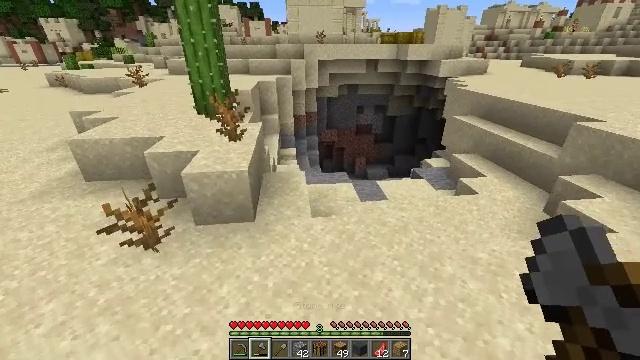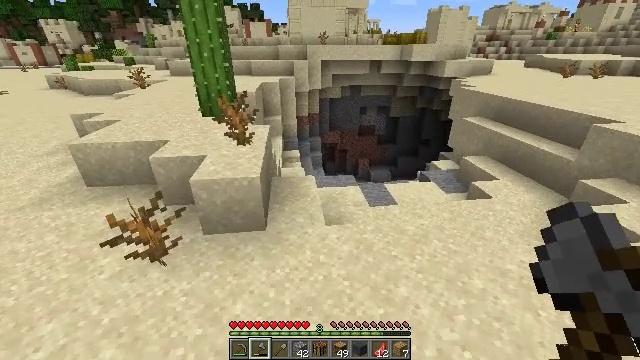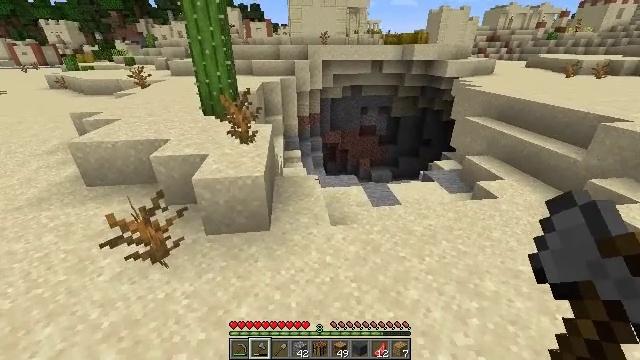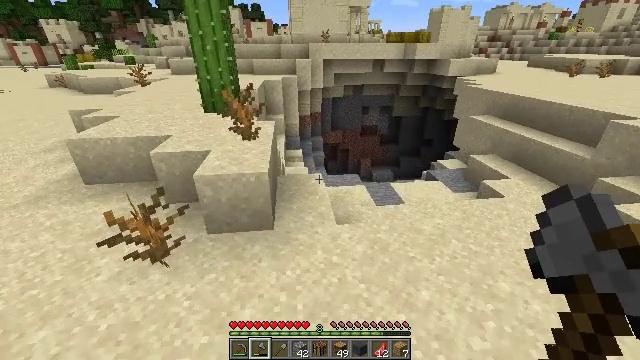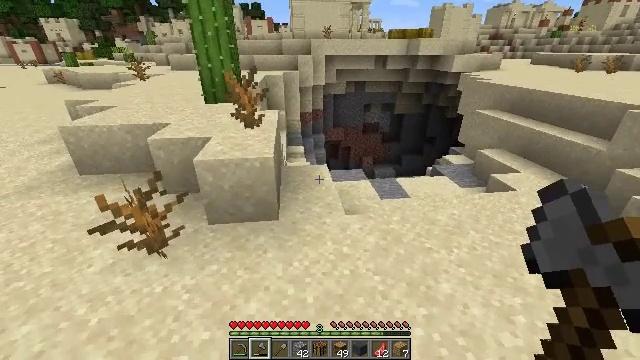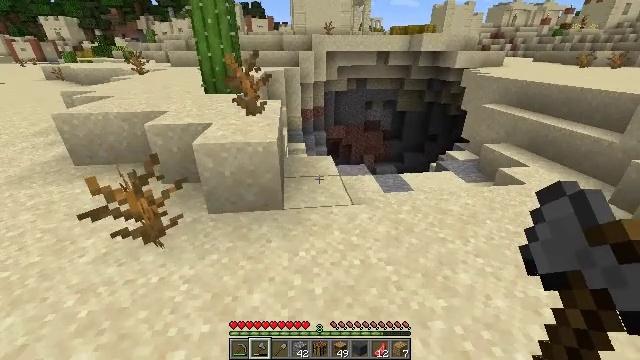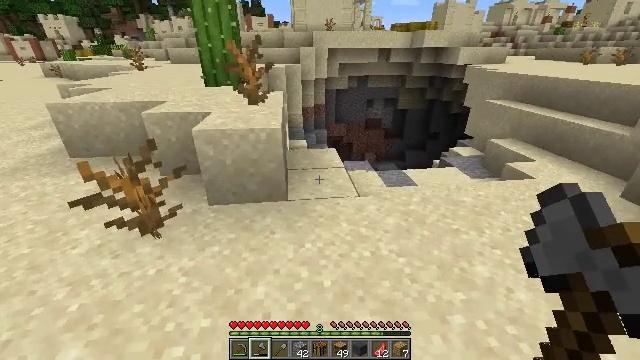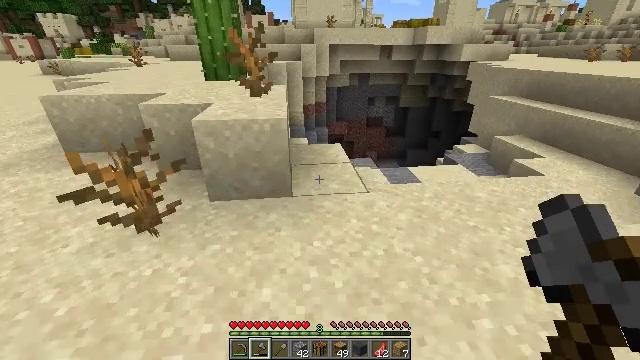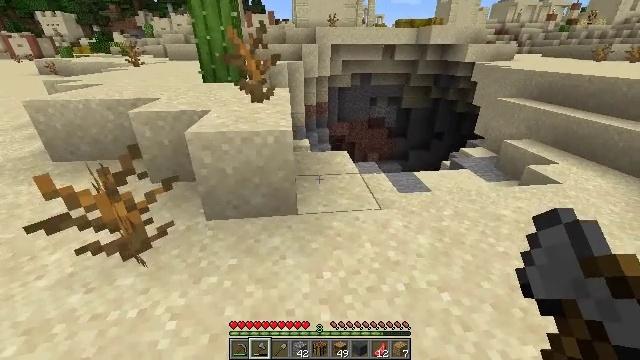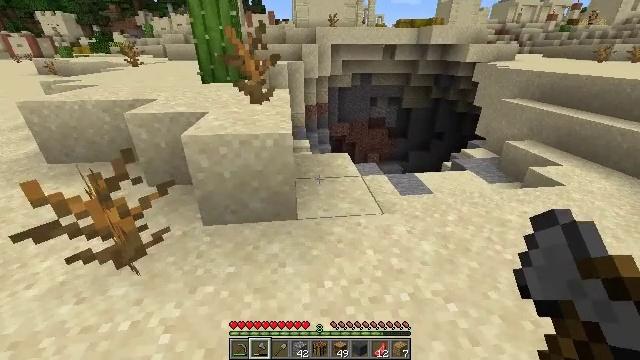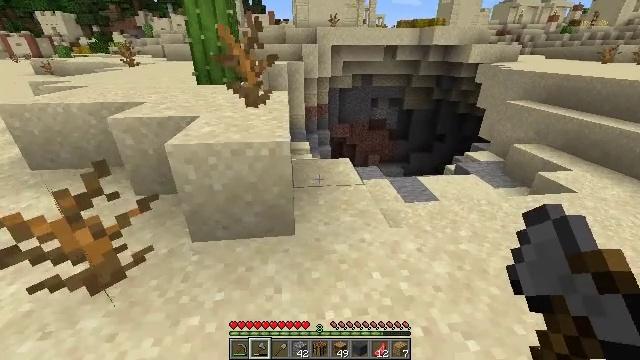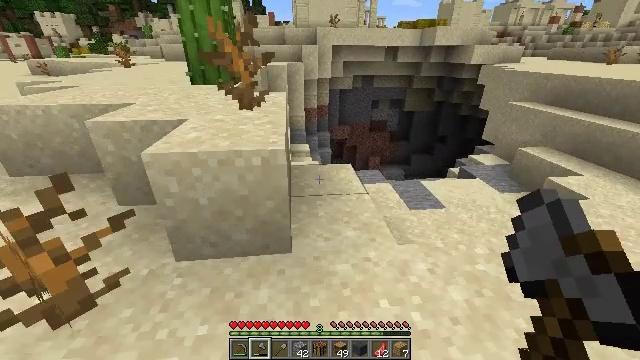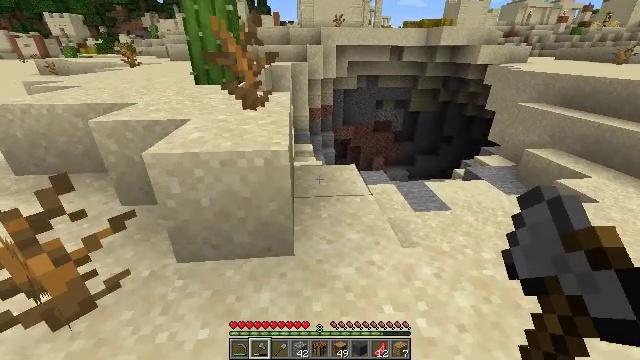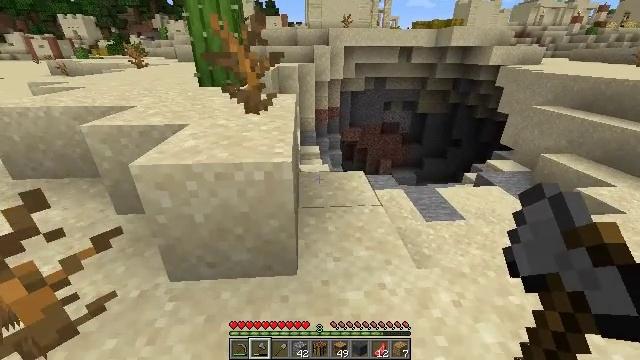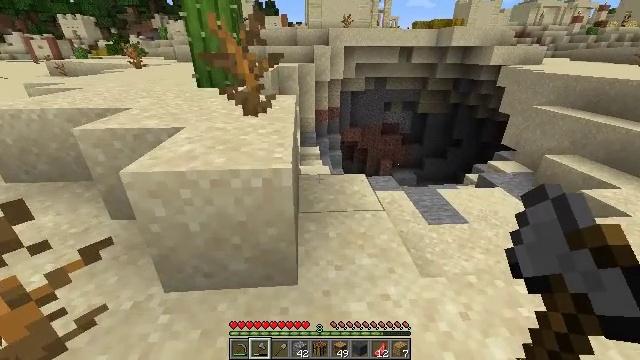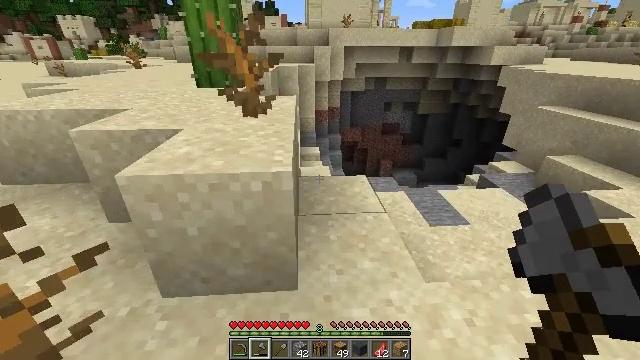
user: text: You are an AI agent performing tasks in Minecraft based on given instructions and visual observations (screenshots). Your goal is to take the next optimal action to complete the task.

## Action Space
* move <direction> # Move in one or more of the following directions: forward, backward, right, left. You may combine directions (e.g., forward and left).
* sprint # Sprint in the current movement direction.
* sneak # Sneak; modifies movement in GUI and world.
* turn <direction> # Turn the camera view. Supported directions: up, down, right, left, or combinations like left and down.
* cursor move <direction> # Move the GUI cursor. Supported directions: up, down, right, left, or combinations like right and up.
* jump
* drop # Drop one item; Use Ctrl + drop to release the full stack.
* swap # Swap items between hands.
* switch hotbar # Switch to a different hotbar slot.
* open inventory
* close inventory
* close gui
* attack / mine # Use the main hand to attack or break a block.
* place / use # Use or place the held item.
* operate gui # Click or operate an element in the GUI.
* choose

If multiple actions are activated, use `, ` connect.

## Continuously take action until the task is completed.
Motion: motion action
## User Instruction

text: Kill the rabbit.
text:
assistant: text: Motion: move forward and move left
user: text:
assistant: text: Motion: move forward and move left
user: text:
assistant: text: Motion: move forward and move left
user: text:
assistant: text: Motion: move forward and move left
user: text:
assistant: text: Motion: move forward and move left
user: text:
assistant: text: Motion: move forward
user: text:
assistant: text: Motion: move forward
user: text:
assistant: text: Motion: move forward
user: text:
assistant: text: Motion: move forward
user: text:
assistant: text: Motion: move forward
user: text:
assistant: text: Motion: move forward
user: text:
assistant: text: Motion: move forward
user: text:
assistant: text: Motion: turn left
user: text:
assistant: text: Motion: no_op
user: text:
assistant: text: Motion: no_op
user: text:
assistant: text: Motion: move right
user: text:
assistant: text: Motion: move right
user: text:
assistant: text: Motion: move right
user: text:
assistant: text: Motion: move forward and move right
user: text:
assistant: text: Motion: move forward
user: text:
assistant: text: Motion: move forward
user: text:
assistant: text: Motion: move forward
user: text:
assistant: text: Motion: move forward
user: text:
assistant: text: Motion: move forward
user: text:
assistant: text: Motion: move forward
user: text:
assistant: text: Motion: move forward and move left
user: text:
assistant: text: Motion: move forward and move left
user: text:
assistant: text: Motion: move forward and move left
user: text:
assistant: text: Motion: move forward and move left
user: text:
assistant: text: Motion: move forward and move left